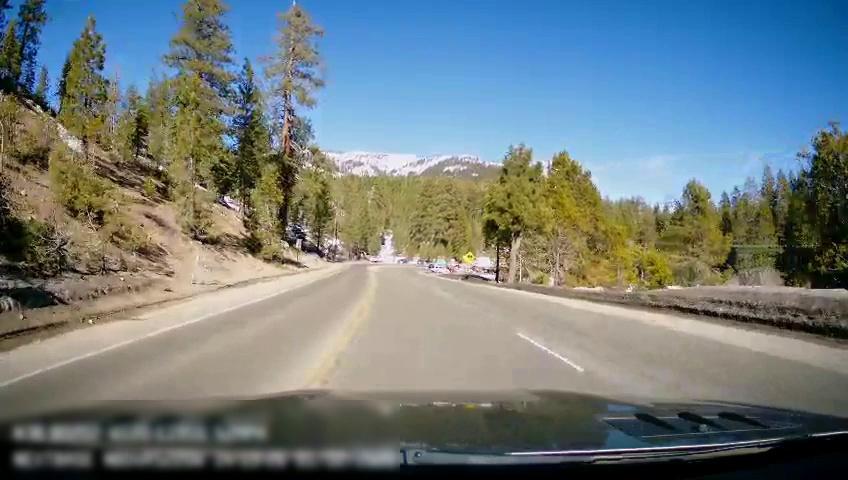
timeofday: Day
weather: Sunny
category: Drivable Space
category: Vehicles | SUV
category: Lanes | Current Lane
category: Lanes | Alternate Lane
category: Lanes | Current Lane
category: Lanes | Opposite Lane
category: Traffic | Signs